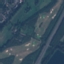
Label: Highway